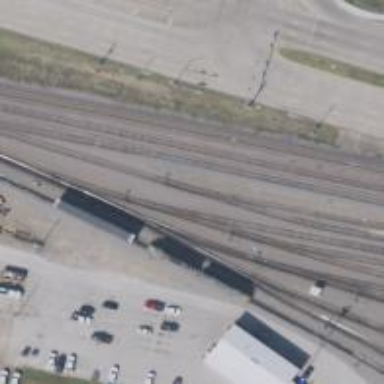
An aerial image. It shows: Abandoned railway yard is depicted.